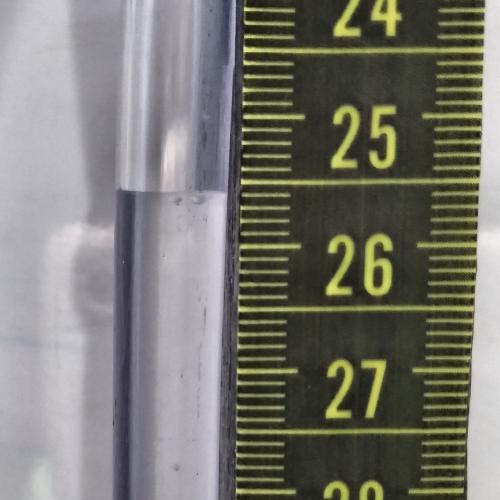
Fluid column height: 25.6 cm